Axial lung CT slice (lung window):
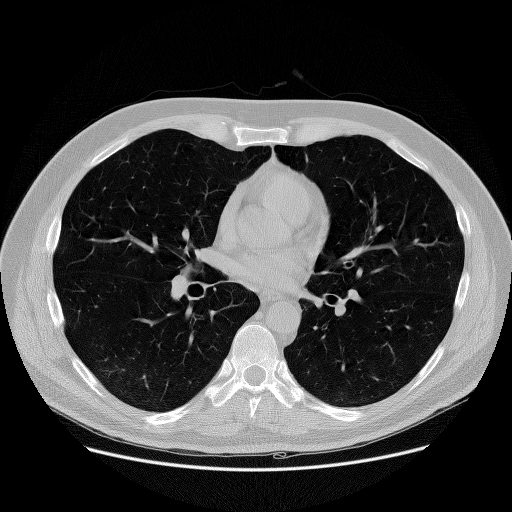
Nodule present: no